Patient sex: M
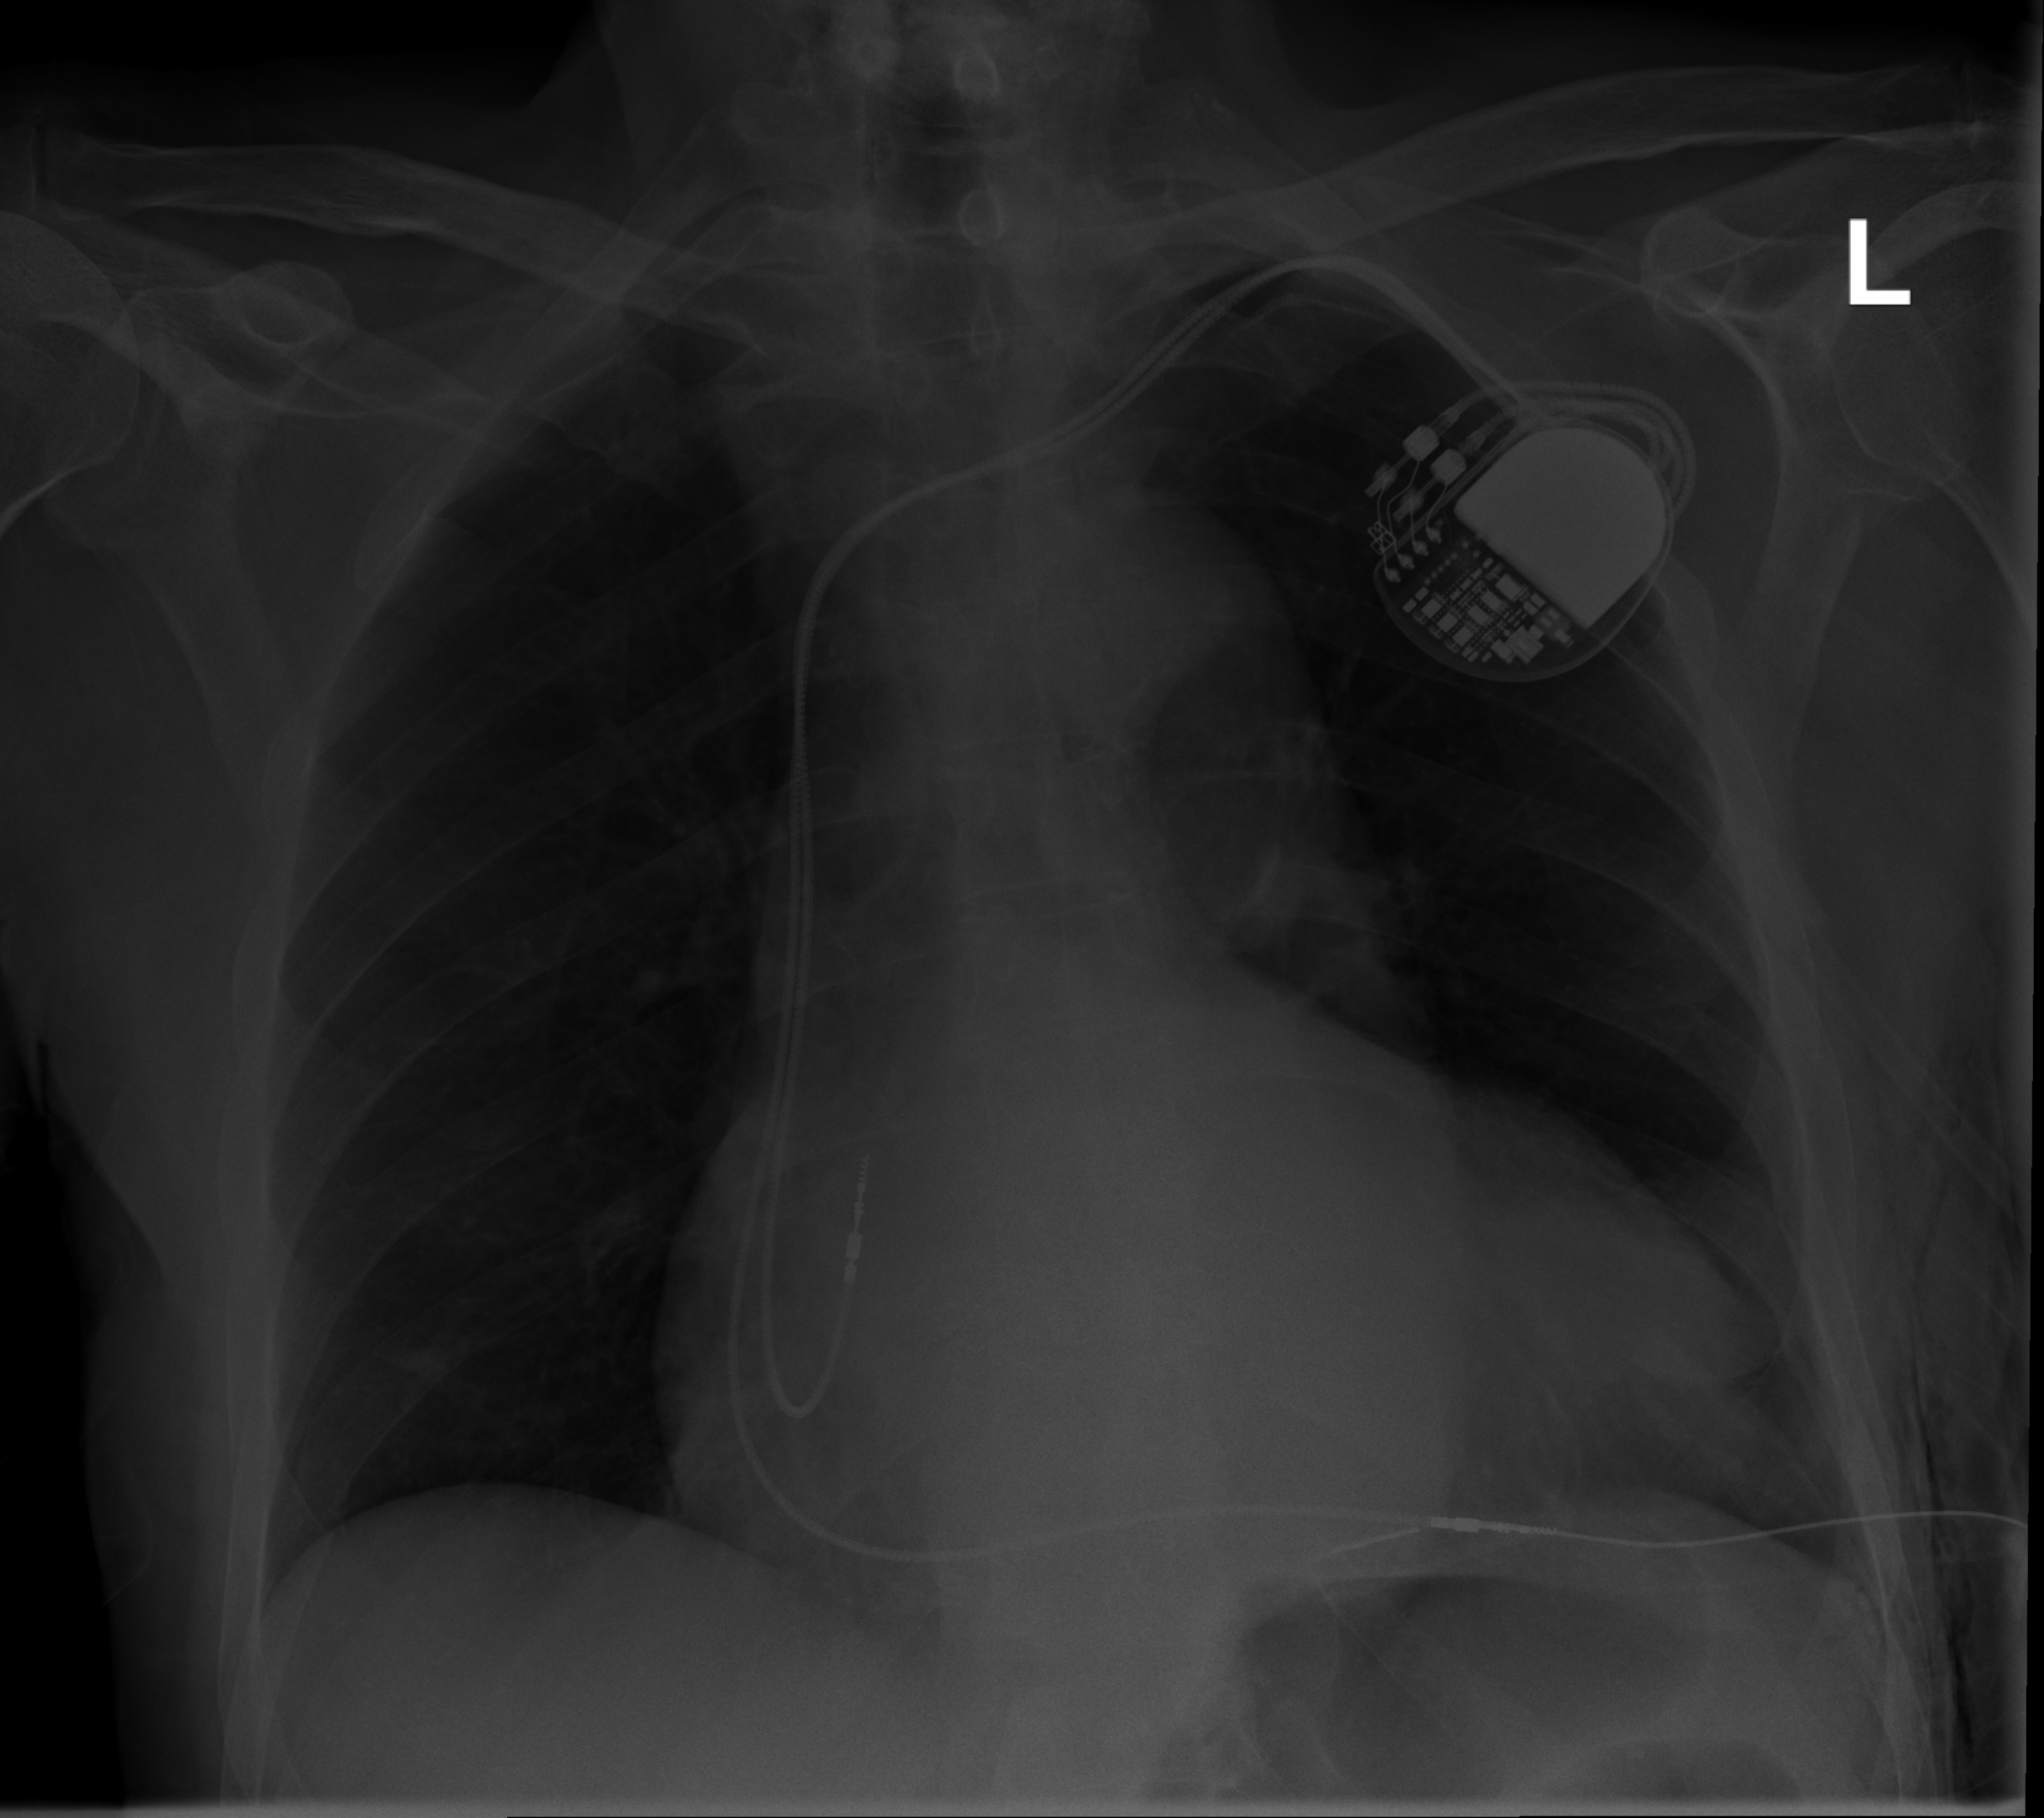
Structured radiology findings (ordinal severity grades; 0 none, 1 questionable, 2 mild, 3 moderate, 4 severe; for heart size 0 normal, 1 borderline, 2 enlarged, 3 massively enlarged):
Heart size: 2
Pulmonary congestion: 0
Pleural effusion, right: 0
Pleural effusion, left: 0
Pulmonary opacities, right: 0
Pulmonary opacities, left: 0
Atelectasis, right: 0
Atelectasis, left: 2